Question: Maybe I didn't understood how to use those two types: BigInteger/BigRational, but generally speaking I want to implement those two equations:
This is my data: n=235, K = 40 and this small p (which actually is called rho) is 5. In the beginning the problem was with the Power function: the results were very very very big - so that is why I used the BigInteger library. But then I realize that there will be a division made and the result will be a number of type double - so I changed to BigRational library.
Here is my code:
'''
static void Main(string[] args)
{
var k = 40;
var n = 235;
var p = 5;
// the P(n) equation
BigRational pnNumerator = BigRational.Pow(p, n);
BigRational pnDenominator = BigRational.Pow(k, (n - k)) * Factorial(k);
// the P(0) equation
//---the right side of "+" sign in Denominator
BigRational pk = BigRational.Pow(p, k);
BigRational factorialK = Factorial(k);
BigRational lastPart = (BigRational.Subtract(1, (double)BigRational.Divide(p, k)));
BigRational factorialAndLastPart = BigRational.Multiply(factorialK, lastPart);
BigRational fullRightSide = BigRational.Divide(pk, factorialAndLastPart);
//---the left side of "+" sign in Denominator
BigRational series = Series(k, p, n);
BigRational p0Denominator = series + fullRightSide;
BigRational p0Result = BigRational.Divide(1, p0Denominator);
BigRational pNResult = BigRational.Divide((pnNumerator * p0Result), pnDenominator);
Console.WriteLine(pNResult);
Console.ReadKey();
}
static BigRational Series(int k, int p, int n)
{
BigRational series = new BigRational(0.0);
var fin = k - 1;
for (int i = 0; i < fin; i++)
{
var power = BigRational.Pow(p, i);
var factorialN = Factorial(n);
var sum = BigRational.Divide(power, factorialN);
series += sum;
}
return series;
}
static BigRational Factorial(int k)
{
if (k <= 1)
return 1;
else return BigRational.Multiply(k, Factorial(k - 1));
}
'''
The main problem is that it does not return any "normal" value like for example 0.3 or 0.03. The result which is printed to the console is a very long number (like 1200 digits in it)...
Can someone please take a look at my code and help me fix the problem and be able to solve this equations by the code. Thank you
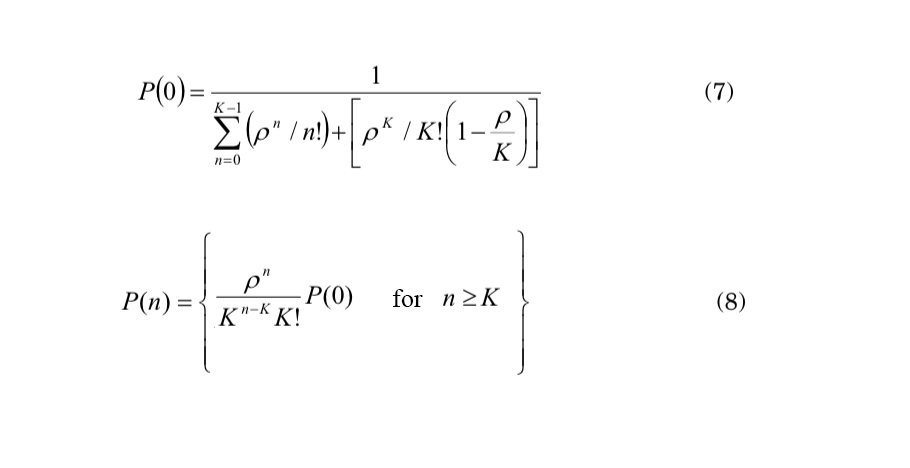
Answer: 'Console.WriteLine(pNResult);' calls 'BigRational.ToString()' under-the-hood, which prints the number in the form 'numerator/denominator'.
It's easy to miss the '/' in the output given how large the numerator and denominator both are in this case.
'BigRational' supports conversions to 'decimal' and to 'double'. The result is too small to fit in a 'decimal' in this case though. Converting to a 'double', gives the result '7.89682541396914E-177'.
If you need better precision, you'll need a custom conversion to a decimal-format string, like the one in <URL>.
Using that custom conversion routine to get the result to '1000' decimal places -
'''
Console.WriteLine(pNResult.ToDecimalString(1000));
'''
- gives the result as:
> 0.0000000000000000000000000000000000000000000000000000000000000000000000000000000000000000000000000000000000000000000000000000000000000000000000000000000000000000000000000000000078968254139691306770128897137459492828971170349380336740935269651539684650525033676003134593283361305530675112470528408219177025044254116462798561450442318290046626248451723040397770263675109107145461310779641705093156106311143727608208629473359566457461384474633112850335950017209558136575135801388668687571284492241030561019606955986265585636660304889792027894460104216176719717671500843399685686146432982358441225578366059001576682388503227237202077881334695352338638383337717103303153521108812750644260562351186866587629456292506971252525125976755540274041651740194108430555751648707933592643410475214924394223640168857340953563111097979394441303100701008120008166339365089771585037880235325673143152814510586536335380671360865230428857049658368242543653234599817430185879648427434216378356518036776477170130227628307039
---
To check that your calculation code is operating correctly, you can add unit-tests for the different functions ('Factorial', 'Series' and the computation of 'P' itself).
An approach that is practical here is to calculate the results by hand for certain small values of 'k', 'n' and 'p' and check that your functions compute the same results.
If you're using Visual Studio, you can use <URL> as a starting point for creating a unit-test project. Note that the functions under test must be visible to the unit-test project, and your unit-test project will need to have a reference added to your existing project where you're doing the computation, as explained in the link.
Starting with 'Factorial', which is the easiest to check, you could add a test like this:
'''
[TestClass]
public class UnitTestComputation
{
[TestMethod]
public void TestFactorial()
{
Assert.AreEqual(1, Program.Factorial(0));
Assert.AreEqual(1, Program.Factorial(1));
Assert.AreEqual(2, Program.Factorial(2));
Assert.AreEqual(6, Program.Factorial(3));
Assert.AreEqual(24, Program.Factorial(4));
}
}
'''
The code in your question passes that test.
You can then add a test method for your 'Series' function:
'''
[TestMethod]
public void TestSeries()
{
int k = 1;
int p = 1;
BigRational expected = 1;
Assert.AreEqual(expected, Program.Series(k, p));
k = 2;
p = 1;
expected += 1;
Assert.AreEqual(expected, Program.Series(k, p));
k = 3;
p = 1;
expected += (BigRational)1 / (BigRational)2;
Assert.AreEqual(expected, Program.Series(k, p));
k = 1;
p = 2;
expected = 1;
Assert.AreEqual(expected, Program.Series(k, p));
k = 2;
p = 2;
expected += 2;
Assert.AreEqual(expected, Program.Series(k, p));
}
'''
This showed up some problems in your code:
- 'n''n''P''n''i'- 'Factorial(n)''Factorial(i)'- '<= fin''< k'
This is the updated 'Series' function:
'''
// CHANGED: Removed n as parameter (n just the index of summation here)
public static BigRational Series(int k, int p)
{
BigRational series = new BigRational(0.0);
var fin = k - 1;
// CHANGED: Should be <= fin (i.e. <= k-1, or < k) because it's inclusive counting
for (int i = 0; i <= fin; i++)
{
var power = BigRational.Pow(p, i);
// CHANGED: was Factorial(n), should be factorial of n value in this part of the sequence being summed.
var factorialN = Factorial(i);
var sum = BigRational.Divide(power, factorialN);
series += sum;
}
return series;
}
'''
To test the 'P(n)' calculation you can move that out into its own function to test (I've called it 'ComputeP' here):
'''
[TestMethod]
public void TestP()
{
int n = 1;
int k = 2;
int p = 1;
// P(0) = 1 / (2 + 1/(2*(1 - 1/2))) = 1/3
// P(1) = (1/(1/2 * 2)) * P(0) = P(0) = 1/3
BigRational expected = 1;
expected /= 3;
Assert.AreEqual(expected, Program.ComputeP(k, n, p));
n = 2;
k = 2;
p = 1;
// P(2) = (1/(1*2)) * P(0) = 1/6
expected = 1;
expected /= 6;
Assert.AreEqual(expected, Program.ComputeP(k, n, p));
}
'''
This showed up a problem with calculating 'P(n)' - you had a cast to 'double' in there which shouldn't have been present (the result is inaccurate then - you need to keep all the intermediate results in 'BigRational'). There's no need for the cast, so just removing it fixes this problem.
Here is the updated 'ComputeP' function:
'''
public static BigRational ComputeP(int k, int n, int p)
{
// the P(n) equation
BigRational pnNumerator = BigRational.Pow(p, n);
BigRational pnDenominator = BigRational.Pow(k, (n - k)) * Factorial(k);
// the P(0) equation
//---the right side of "+" sign in Denominator
BigRational pk = BigRational.Pow(p, k);
BigRational factorialK = Factorial(k);
// CHANGED: Don't cast to double here (loses precision)
BigRational lastPart = (BigRational.Subtract(1, BigRational.Divide(p, k)));
BigRational factorialAndLastPart = BigRational.Multiply(factorialK, lastPart);
BigRational fullRightSide = BigRational.Divide(pk, factorialAndLastPart);
//---the left side of "+" sign in Denominator
BigRational series = Series(k, p);
BigRational p0Denominator = series + fullRightSide;
BigRational p0Result = BigRational.Divide(1, p0Denominator);
BigRational pNResult = BigRational.Divide((pnNumerator * p0Result), pnDenominator);
return pNResult;
}
'''
---
For avoidance of confusion, here is the whole updated calculation program:
'''
using System;
using System.Numerics;
using System.Text;
using Numerics;
public class Program
{
public static BigRational ComputeP(int k, int n, int p)
{
// the P(n) equation
BigRational pnNumerator = BigRational.Pow(p, n);
BigRational pnDenominator = BigRational.Pow(k, (n - k)) * Factorial(k);
// the P(0) equation
//---the right side of "+" sign in Denominator
BigRational pk = BigRational.Pow(p, k);
BigRational factorialK = Factorial(k);
// CHANGED: Don't cast to double here (loses precision)
BigRational lastPart = (BigRational.Subtract(1, BigRational.Divide(p, k)));
BigRational factorialAndLastPart = BigRational.Multiply(factorialK, lastPart);
BigRational fullRightSide = BigRational.Divide(pk, factorialAndLastPart);
//---the left side of "+" sign in Denominator
BigRational series = Series(k, p);
BigRational p0Denominator = series + fullRightSide;
BigRational p0Result = BigRational.Divide(1, p0Denominator);
BigRational pNResult = BigRational.Divide((pnNumerator * p0Result), pnDenominator);
return pNResult;
}
// CHANGED: Removed n as parameter (n just the index of summation here)
public static BigRational Series(int k, int p)
{
BigRational series = new BigRational(0.0);
var fin = k - 1;
// CHANGED: Should be <= fin (i.e. <= k-1, or < k) because it's inclusive counting
for (int i = 0; i <= fin; i++)
{
var power = BigRational.Pow(p, i);
// CHANGED: was Factorial(n), should be factorial of n value in this part of the sequence being summed.
var factorialN = Factorial(i);
var sum = BigRational.Divide(power, factorialN);
series += sum;
}
return series;
}
public static BigRational Factorial(int k)
{
if (k <= 1)
return 1;
else return BigRational.Multiply(k, Factorial(k - 1));
}
static void Main(string[] args)
{
var k = 40;
var n = 235;
var p = 5;
var result = ComputeP(k, n, p);
Console.WriteLine(result.ToDecimalString(1000));
Console.ReadKey();
}
}
// From https://stackoverflow.com/a/<PHONE>/<PHONE>
public static class BigRationalExtensions
{
public static string ToDecimalString(this BigRational r, int precision)
{
var fraction = r.GetFractionPart();
// Case where the rational number is a whole number
if (fraction.Numerator == 0 && fraction.Denominator == 1)
{
return r.GetWholePart() + ".0";
}
var adjustedNumerator = (fraction.Numerator
* BigInteger.Pow(10, precision));
var decimalPlaces = adjustedNumerator / fraction.Denominator;
// Case where precision wasn't large enough.
if (decimalPlaces == 0)
{
return "0.0";
}
// Give it the capacity for around what we should need for
// the whole part and total precision
// (this is kinda sloppy, but does the trick)
var sb = new StringBuilder(precision + r.ToString().Length);
bool noMoreTrailingZeros = false;
for (int i = precision; i > 0; i--)
{
if (!noMoreTrailingZeros)
{
if ((decimalPlaces % 10) == 0)
{
decimalPlaces = decimalPlaces / 10;
continue;
}
noMoreTrailingZeros = true;
}
// Add the right most decimal to the string
sb.Insert(0, decimalPlaces % 10);
decimalPlaces = decimalPlaces / 10;
}
// Insert the whole part and decimal
sb.Insert(0, ".");
sb.Insert(0, r.GetWholePart());
return sb.ToString();
}
}
'''
And here is the whole unit-test program:
'''
using System;
using Microsoft.VisualStudio.TestTools.UnitTesting;
using Numerics;
[TestClass]
public class UnitTestComputation
{
[TestMethod]
public void TestFactorial()
{
Assert.AreEqual(1, Program.Factorial(0));
Assert.AreEqual(1, Program.Factorial(1));
Assert.AreEqual(2, Program.Factorial(2));
Assert.AreEqual(6, Program.Factorial(3));
Assert.AreEqual(24, Program.Factorial(4));
}
[TestMethod]
public void TestSeries()
{
int k = 1;
int p = 1;
BigRational expected = 1;
Assert.AreEqual(expected, Program.Series(k, p));
k = 2;
p = 1;
expected += 1;
Assert.AreEqual(expected, Program.Series(k, p));
k = 3;
p = 1;
expected += (BigRational)1 / (BigRational)2;
Assert.AreEqual(expected, Program.Series(k, p));
k = 1;
p = 2;
expected = 1;
Assert.AreEqual(expected, Program.Series(k, p));
k = 2;
p = 2;
expected += 2;
Assert.AreEqual(expected, Program.Series(k, p));
}
[TestMethod]
public void TestP()
{
int n = 1;
int k = 2;
int p = 1;
// P(0) = 1 / (2 + 1/(2*(1 - 1/2))) = 1/3
// P(1) = (1/(1/2 * 2)) * P(0) = P(0) = 1/3
BigRational expected = 1;
expected /= 3;
Assert.AreEqual(expected, Program.ComputeP(k, n, p));
n = 2;
k = 2;
p = 1;
// P(2) = (1/(1*2)) * P(0) = 1/6
expected = 1;
expected /= 6;
Assert.AreEqual(expected, Program.ComputeP(k, n, p));
}
}
'''
---
Incidentally, the 'P(n)' result with the updated program for your input values for 'n', 'p' and 'k' is now:
> 0.000000000000000000000000000000000000000000000000000000000000000000000000000000000000000000000000000000000000000000000000000000000000000000000000000000000000000000000000000000000000000000000000000000593109980769066916025972569398424267669807629726200017375290861590898269902277869938365969961320969473356001666906480007119114830921839913623591124192047955091318951831902550404167336054683697071654765071519020060437129398945035521954738463786221029427589397688847246112810536958194364039693387170592425527136243952416704526069736811587380688876091926255908361275575249492845970903676492429684929779402600032481018886875698972533534890841796034626337674846620462046294537488580901129338625628349474358946962065227890599744775562637784553656488649841148591533557896418988044457914999854241038974478576578909626765823565817758792682480009619613438867365912697996527957775248350987801430141776875171808382272960426476953742528769626555642957093028553993908356226007570404005591174451216846471710162760343
---
NOTE: You should add to the unit-tests with more results you've checked by hand, and also check any of my working here in interpreting the algebra as code to ensure this is correct.